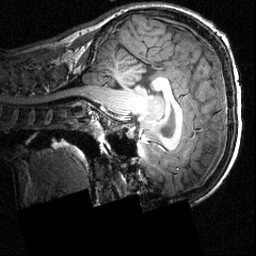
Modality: T1w
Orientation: sagittal
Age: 16
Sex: male
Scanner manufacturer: siemens
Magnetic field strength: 3.951 T
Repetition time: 1.5 s
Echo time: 0.00335 s